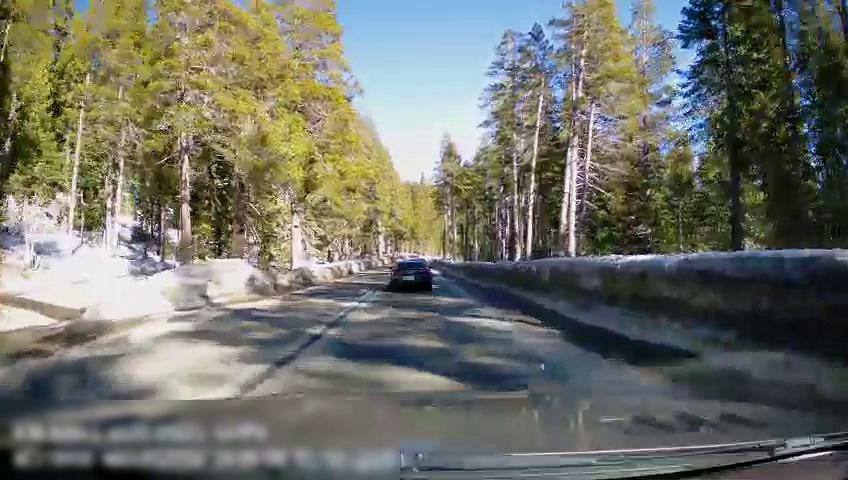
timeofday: Day
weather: Snowy
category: Drivable Space
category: Vehicles | Car